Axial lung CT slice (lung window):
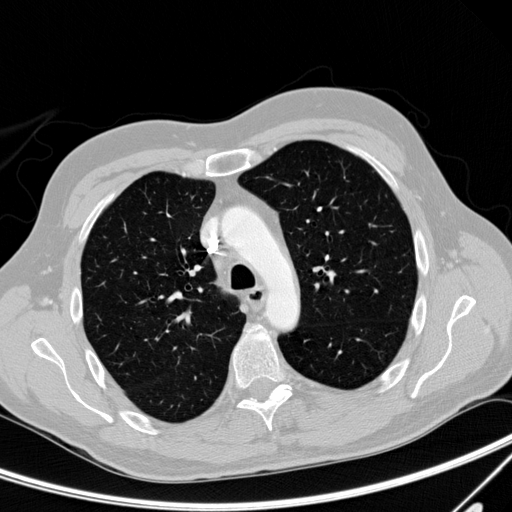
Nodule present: no